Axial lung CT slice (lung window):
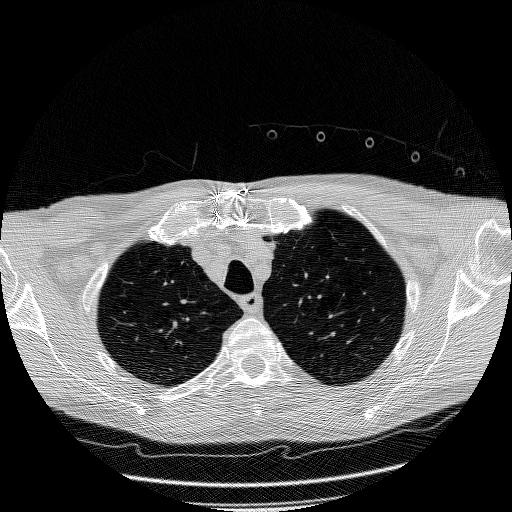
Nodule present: no